The picture encodes a bearing's raw vibration samples as pixel intensities in a 2-D grid. What is the most likely bearing condition (normal, inner_race, outer_race, ball)?
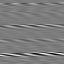
Answer: outer_race